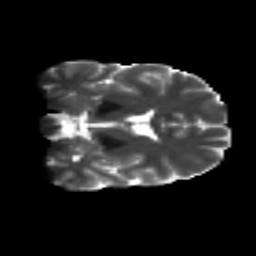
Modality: T2w
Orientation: coronal
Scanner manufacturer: siemens
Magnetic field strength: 3 T
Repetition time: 8.1 s
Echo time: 0.082 s